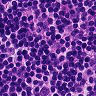
Metastatic tissue present: no